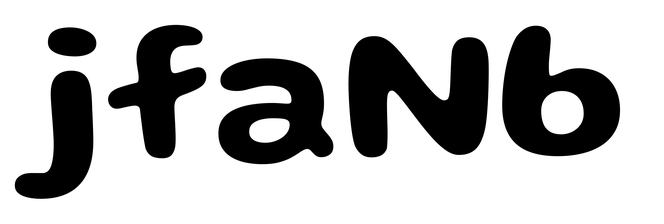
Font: Gluten_SemiBold